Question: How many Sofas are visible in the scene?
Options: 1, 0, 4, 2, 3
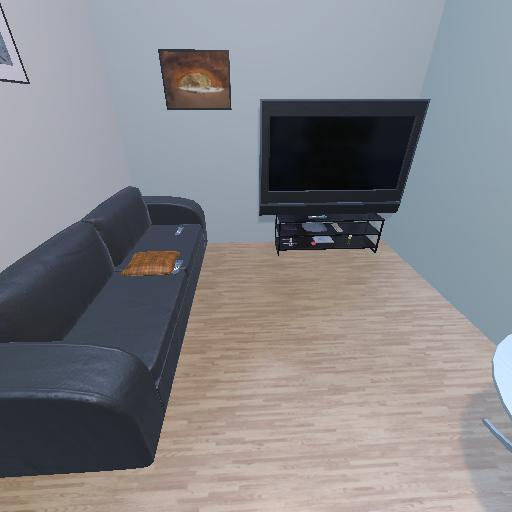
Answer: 1